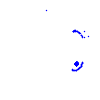
Particle: pion